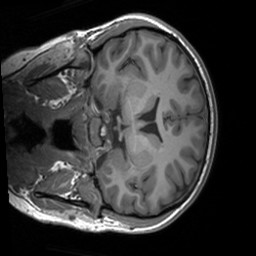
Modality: T1w
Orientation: coronal
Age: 20
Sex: female
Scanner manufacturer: siemens
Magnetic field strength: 3 T
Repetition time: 1.9 s
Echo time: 0.00226 s